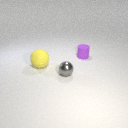
large yellow rubber sphere in front of small purple rubber cylinder